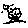
Label: tree